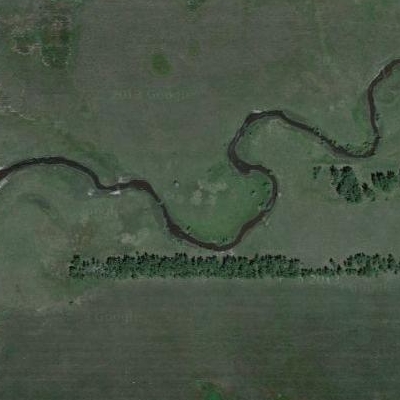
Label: aGrass